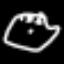
Label: clock